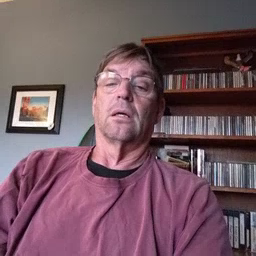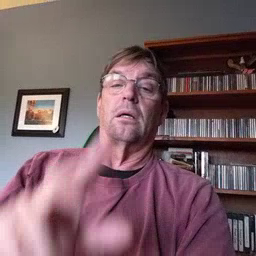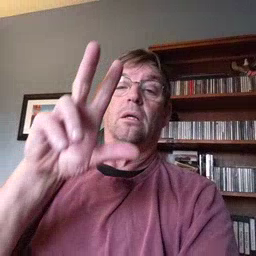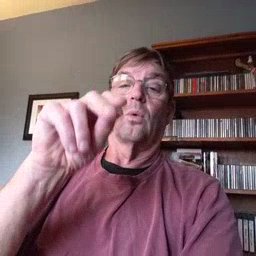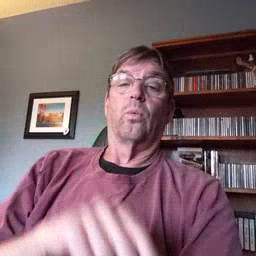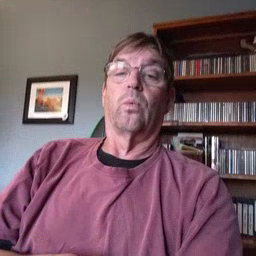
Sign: no